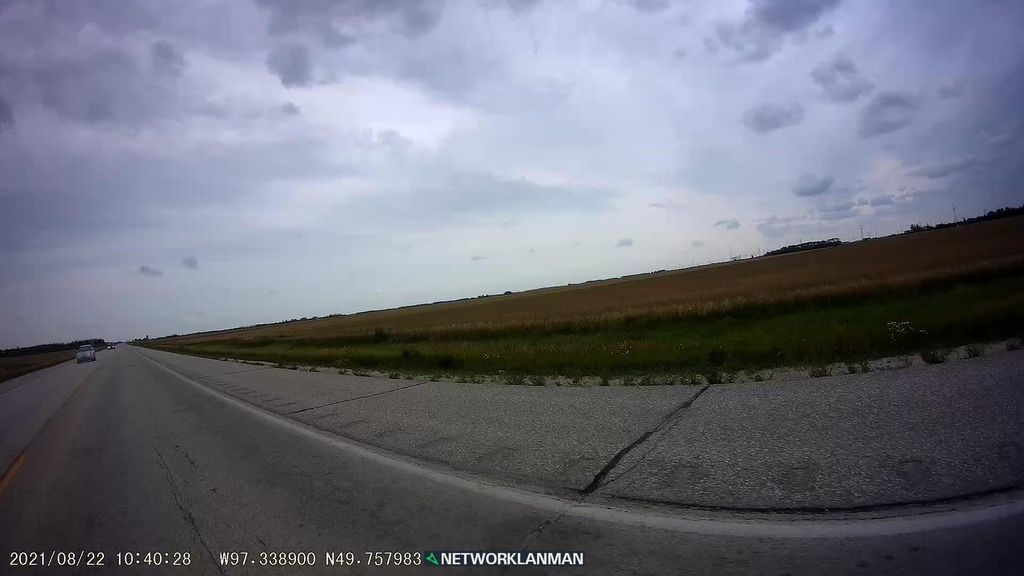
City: winnipeg